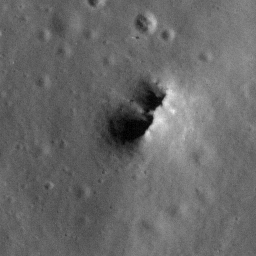
Pit: Copernicus 19a
Host crater: Copernicus
Host type: impact_melt
Lunar coordinates: latitude 10.133, longitude 339.605